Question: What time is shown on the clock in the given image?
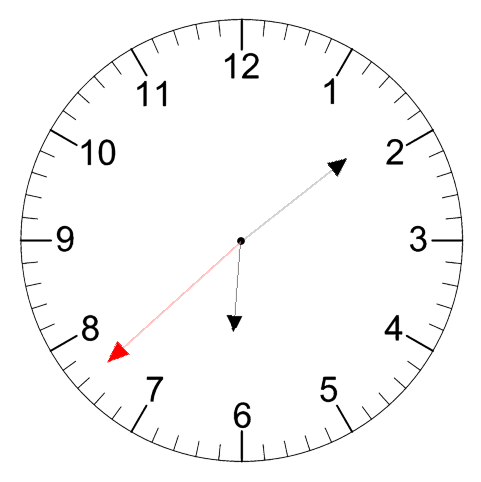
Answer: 06:08:38